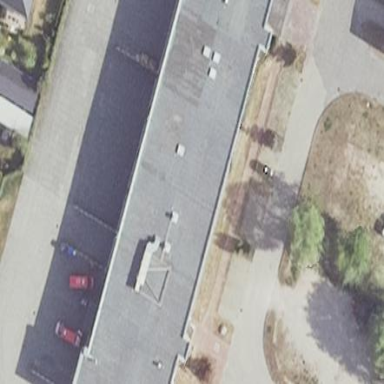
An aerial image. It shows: Firefighting technical center housed within building.